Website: home-depot
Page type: account-selection
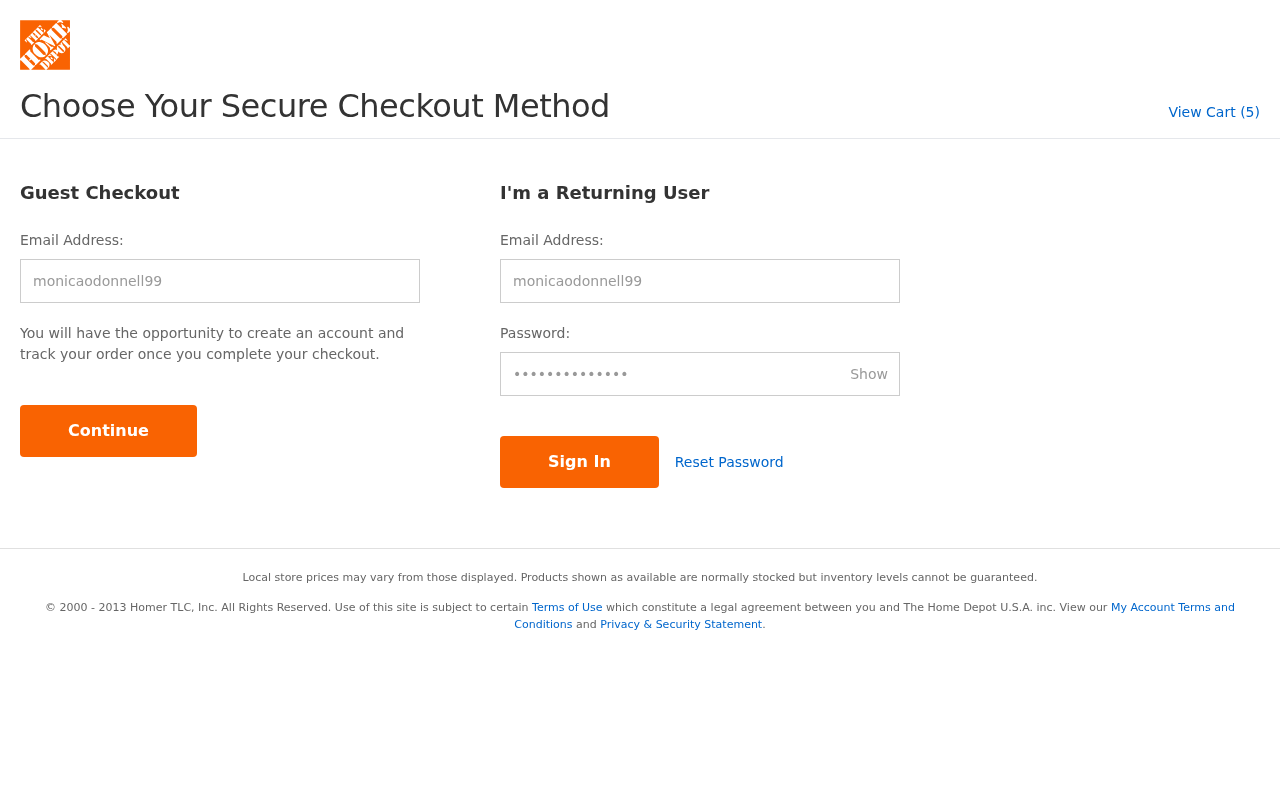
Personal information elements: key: PII_LOGIN_USERNAME
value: monicaodonnell99
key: PII_LOGIN_USERNAME2
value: monicaodonnell99
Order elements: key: ORDER_NUM_ITEMS
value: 5